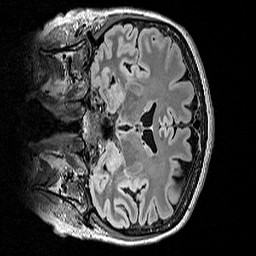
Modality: FLAIR
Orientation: coronal
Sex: female
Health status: ill
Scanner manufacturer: siemens
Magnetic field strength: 3 T
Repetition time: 5 s
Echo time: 0.388 s